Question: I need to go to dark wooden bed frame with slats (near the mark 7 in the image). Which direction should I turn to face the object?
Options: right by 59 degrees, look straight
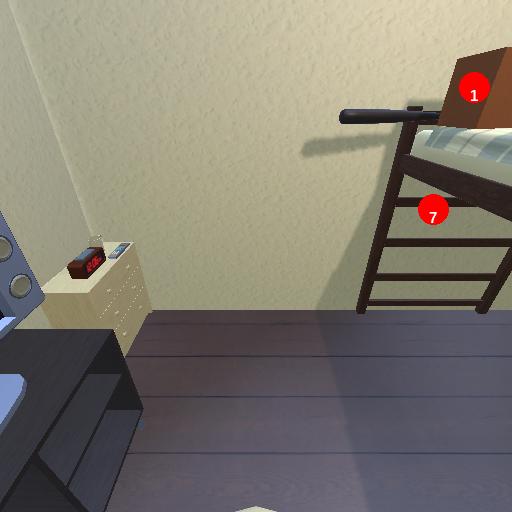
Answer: right by 59 degrees